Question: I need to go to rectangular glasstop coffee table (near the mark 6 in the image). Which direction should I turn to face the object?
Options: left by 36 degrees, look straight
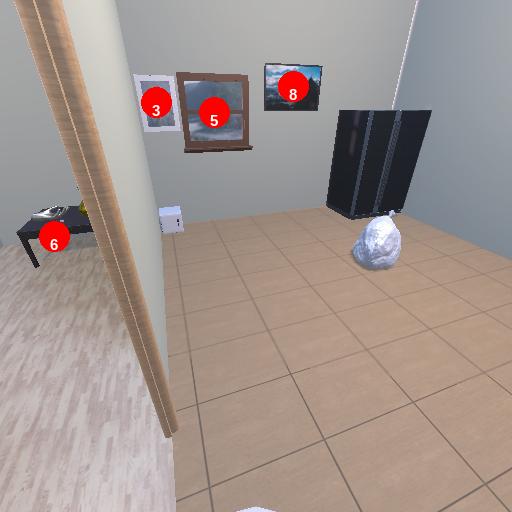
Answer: left by 36 degrees